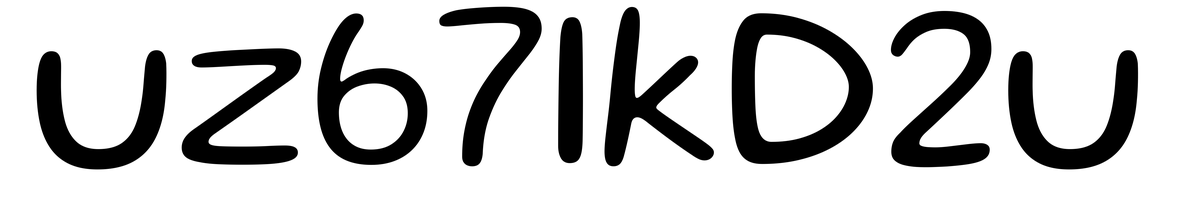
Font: Gluten_Light